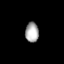
Tissue: lung
Cell type: Fibroblasts
Senescence score: 0.6734
Nuclear area (px): 260
Mean DAPI intensity: 170.696